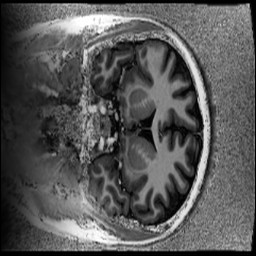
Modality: UNIT1
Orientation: coronal
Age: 23
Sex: female
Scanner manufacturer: siemens
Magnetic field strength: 6.98 T
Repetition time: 6 s
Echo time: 0.00283 s